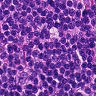
Metastatic tissue present: no